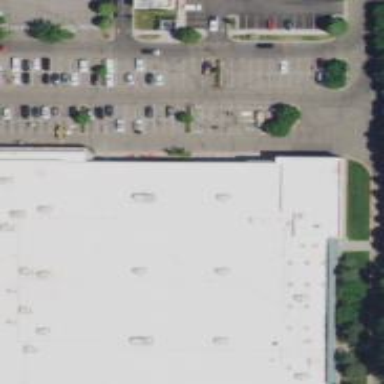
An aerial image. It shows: Department store in retail area inside building.